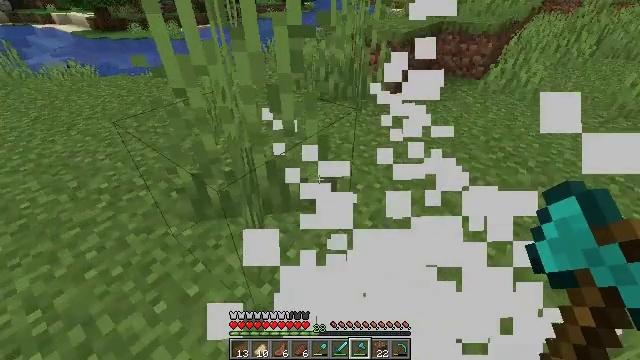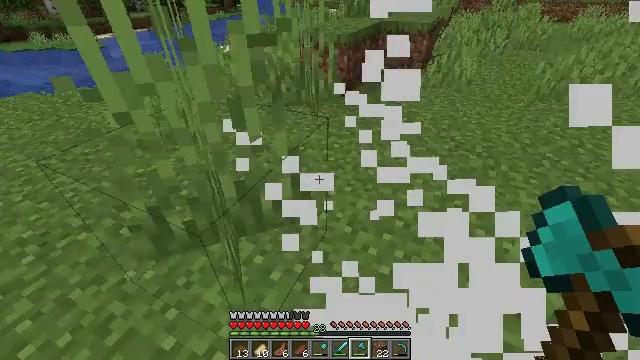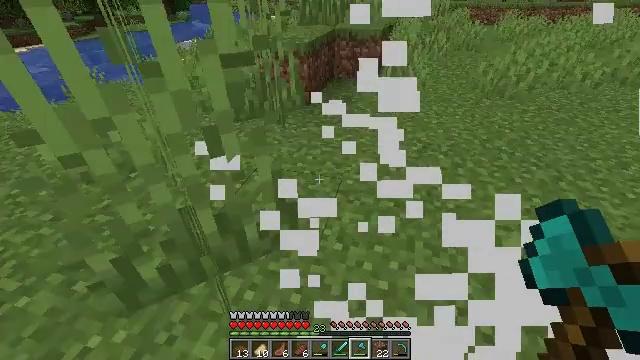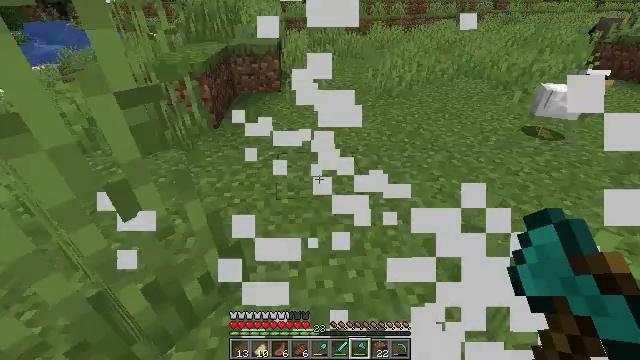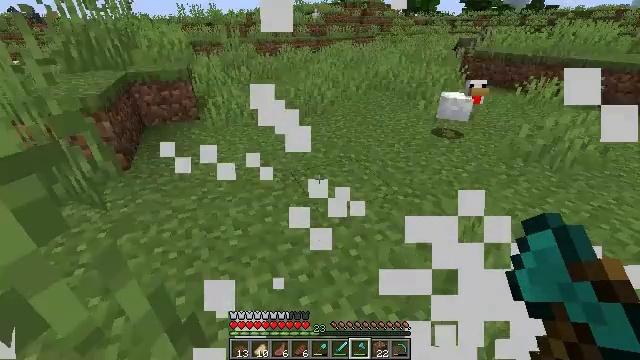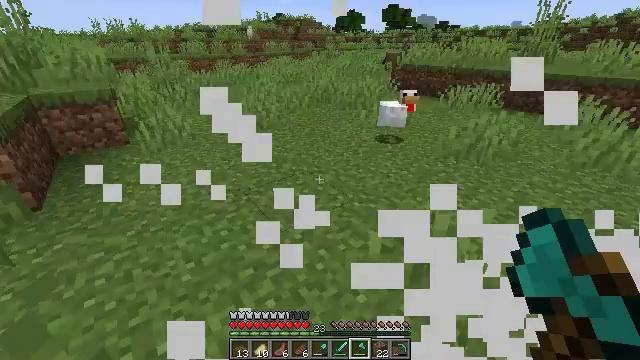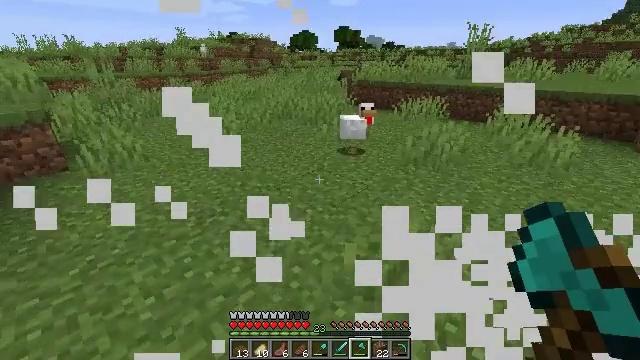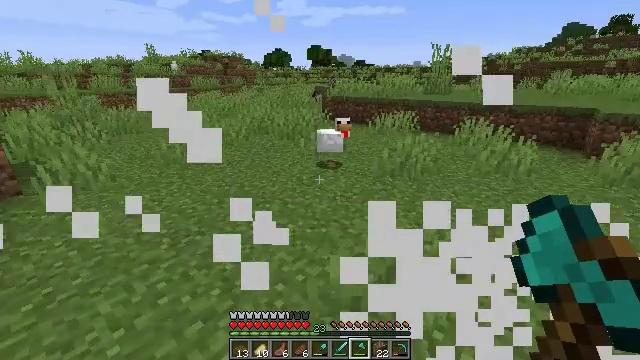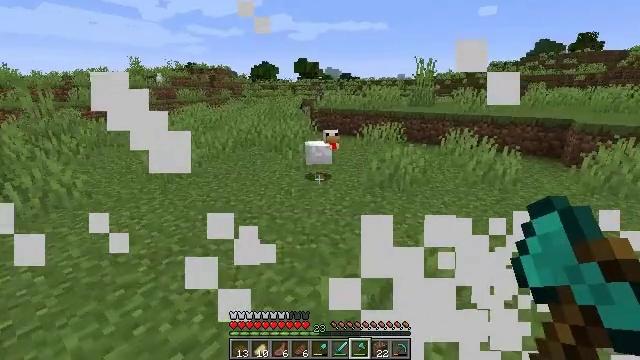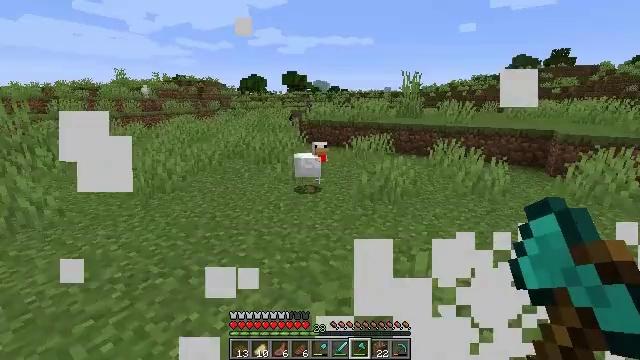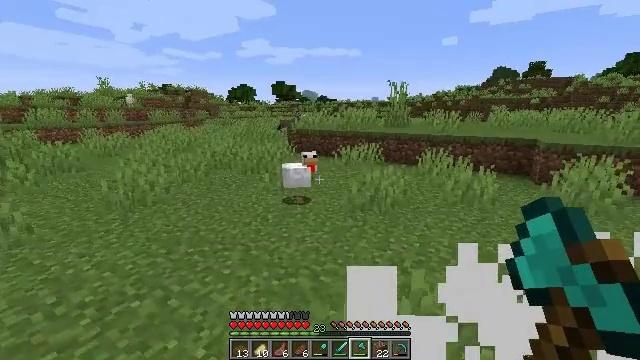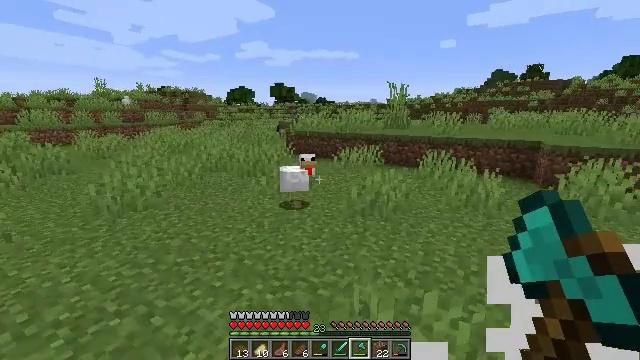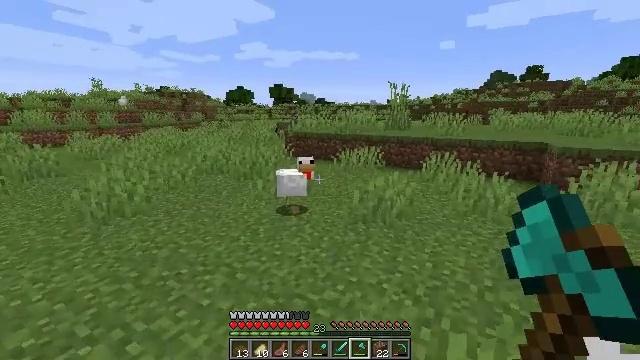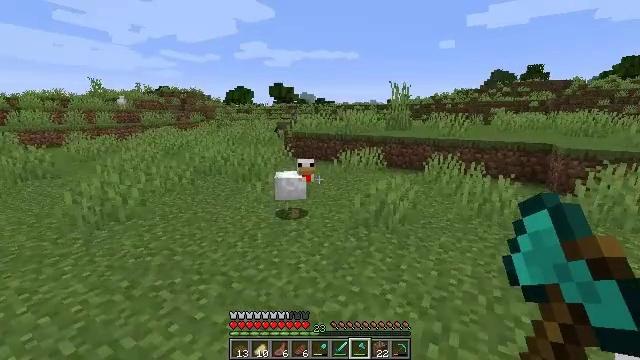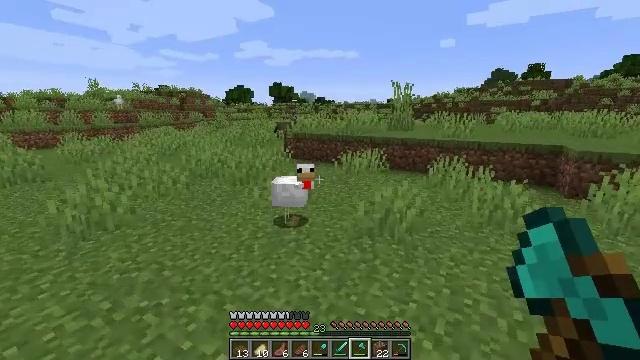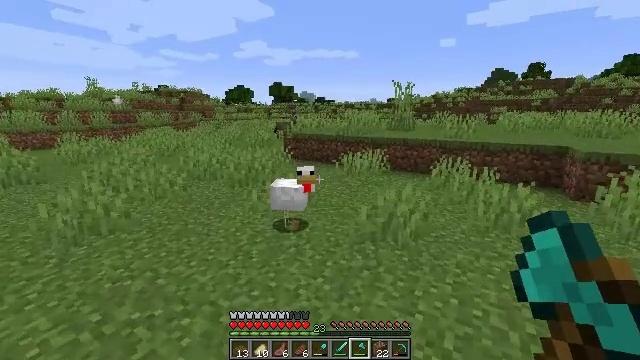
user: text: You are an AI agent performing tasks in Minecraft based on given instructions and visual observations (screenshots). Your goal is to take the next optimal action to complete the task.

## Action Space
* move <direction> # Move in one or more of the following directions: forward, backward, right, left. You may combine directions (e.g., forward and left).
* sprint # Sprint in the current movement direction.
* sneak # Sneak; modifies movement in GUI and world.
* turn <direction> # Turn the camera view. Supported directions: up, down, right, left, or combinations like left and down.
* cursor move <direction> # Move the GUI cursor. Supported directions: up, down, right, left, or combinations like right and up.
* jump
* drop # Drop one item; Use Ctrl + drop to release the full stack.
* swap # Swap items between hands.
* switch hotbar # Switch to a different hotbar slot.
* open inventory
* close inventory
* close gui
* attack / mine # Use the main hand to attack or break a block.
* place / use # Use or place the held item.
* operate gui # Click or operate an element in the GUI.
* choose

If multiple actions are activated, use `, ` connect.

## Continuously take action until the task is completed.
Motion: motion action
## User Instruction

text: Combat the chicken.
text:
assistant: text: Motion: move forward and move left, turn right
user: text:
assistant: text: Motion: move forward and move left, turn right and up
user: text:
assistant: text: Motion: move forward and move left, turn right and up
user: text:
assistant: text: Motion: move forward, turn right and up
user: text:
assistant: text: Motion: turn right and up
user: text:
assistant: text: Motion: turn right and up
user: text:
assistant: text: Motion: turn right and up
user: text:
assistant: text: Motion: move forward, turn right and up
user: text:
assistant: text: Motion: move forward, turn right and up
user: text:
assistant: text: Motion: move forward, turn right and up
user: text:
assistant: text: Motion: move forward
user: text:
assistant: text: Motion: move forward
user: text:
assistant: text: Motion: move forward
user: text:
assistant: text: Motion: move forward
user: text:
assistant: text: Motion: move forward
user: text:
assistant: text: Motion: move forward, turn left
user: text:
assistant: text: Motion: move forward, turn left
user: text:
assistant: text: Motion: move forward, turn left
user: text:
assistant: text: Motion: move forward, turn left
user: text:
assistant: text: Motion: move forward, turn left and down
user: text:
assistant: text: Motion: move forward, turn down
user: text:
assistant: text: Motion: move forward, turn down
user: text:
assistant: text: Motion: turn down, attack / mine
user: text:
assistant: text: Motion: turn down, attack / mine
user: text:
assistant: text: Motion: turn down, attack / mine
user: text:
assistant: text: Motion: attack / mine
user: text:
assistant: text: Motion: no_op
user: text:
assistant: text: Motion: no_op